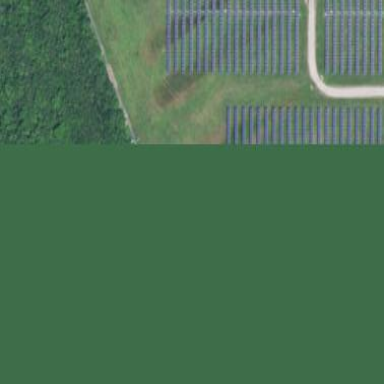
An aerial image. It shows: Solar power generator using photovoltaic panels.